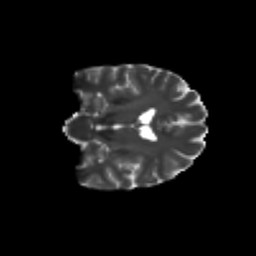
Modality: T2w
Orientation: coronal
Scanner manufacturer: siemens
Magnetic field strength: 3 T
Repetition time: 9.2 s
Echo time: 0.084 s